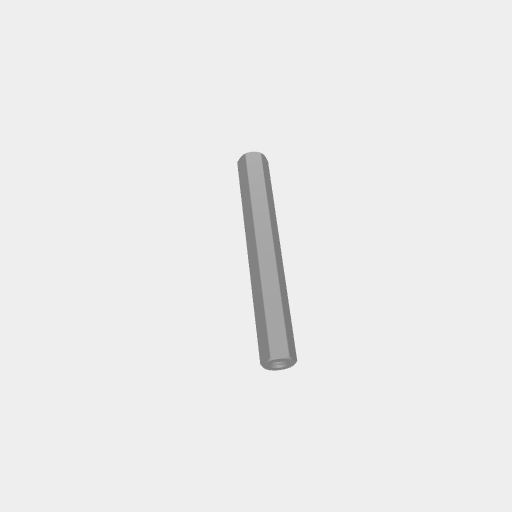
Part: Standoff8RID56